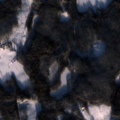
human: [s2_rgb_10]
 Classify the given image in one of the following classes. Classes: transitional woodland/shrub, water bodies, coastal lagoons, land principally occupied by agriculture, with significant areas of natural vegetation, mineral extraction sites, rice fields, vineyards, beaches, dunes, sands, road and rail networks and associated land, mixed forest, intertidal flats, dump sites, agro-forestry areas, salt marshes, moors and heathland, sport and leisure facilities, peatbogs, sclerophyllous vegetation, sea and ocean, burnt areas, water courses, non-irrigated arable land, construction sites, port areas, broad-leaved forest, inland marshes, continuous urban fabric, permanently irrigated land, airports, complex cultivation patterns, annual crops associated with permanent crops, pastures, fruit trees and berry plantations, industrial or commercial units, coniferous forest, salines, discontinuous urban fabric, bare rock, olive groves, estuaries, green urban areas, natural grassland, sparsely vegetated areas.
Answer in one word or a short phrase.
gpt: coniferous forest, mixed forest, water bodies